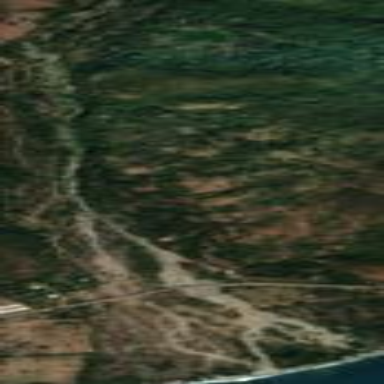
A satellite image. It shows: Natural riverbed.